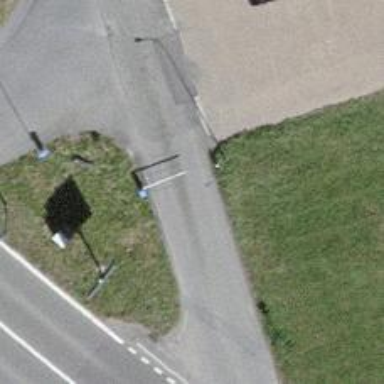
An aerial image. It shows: Lift gate barrier.